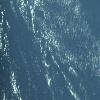
Label: water